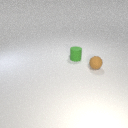
small brown rubber sphere in front of small green rubber cylinder